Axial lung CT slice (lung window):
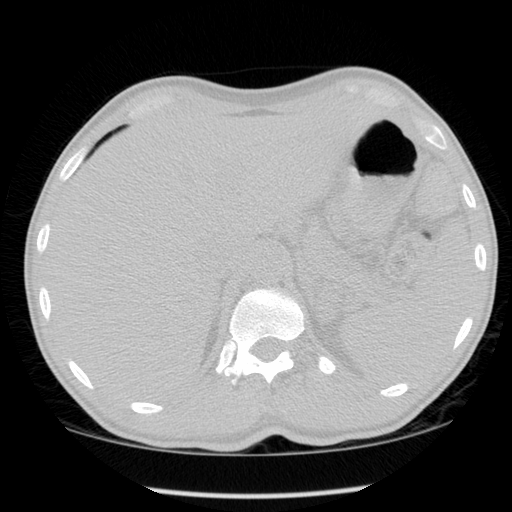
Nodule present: no